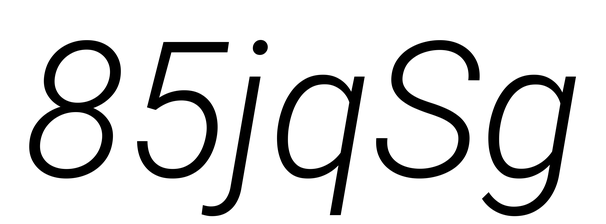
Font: Roboto-Italic_Light_Italic